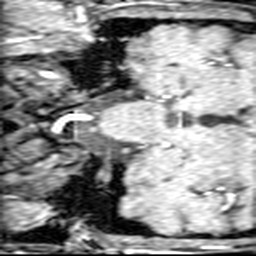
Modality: angio
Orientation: coronal
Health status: ill
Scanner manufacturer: siemens
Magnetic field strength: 1.5 T
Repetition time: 0.039 s
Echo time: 0.00502 s